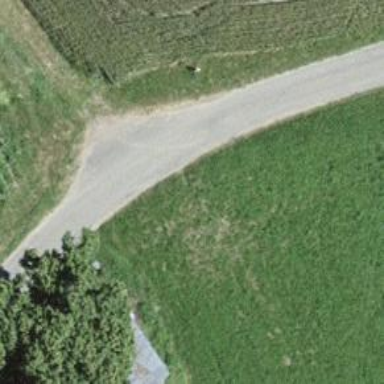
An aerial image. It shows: Unclassified road.